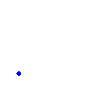
Particle: proton